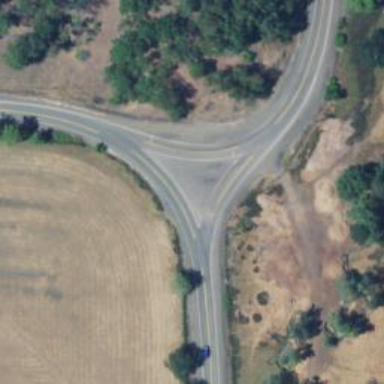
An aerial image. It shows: Stop road.